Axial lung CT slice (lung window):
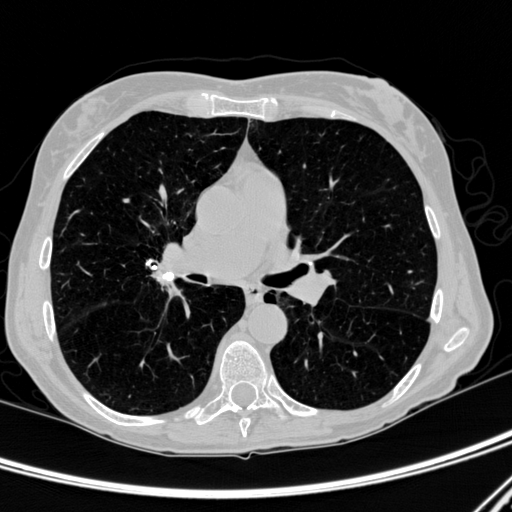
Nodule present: no